Question: I tried several solutions from several forums but nothing seemed to help.
I am pretty sure that I am making some stupid mistake and the solution is right before my eyes, but I cannot make it work.
I need to fill a in a user form with 12 columns.
As far as I know, for more than 10 columns, one can no longer use the attribute but must use an array to populate it. My problem is that everytime I need to insert a new line into the , I need to copy the items in the to the , the to have one more line, "insert" the new data into this new line and, finally, copy the into the .
My code is as follows:
'''
iLine = lbPlanPreview.ListCount
ReDim arr(iLine, lbPlanPreview.ColumnCount - 1)
If iLine > 0 Then
ReDim arr(0 To iLine - 1, lbPlanPreview.ColumnCount - 1)
'Array Lines
For iCur = 0 To iLine - 1
'Array Columns
For iCurAux = 0 To lbPlanPreview.ColumnCount - 1
arr(iCur, iCurAux) = Me.lbPlanPreview.ListIndex(iCur, iCurAux)
Next iCurAux
Next iCur
End If
'''
It always gives a type mismatch error:

Any idea? Thanks.
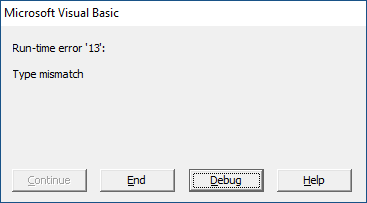
Answer: 'ListBox.List'
Think your last array assignment to restore prior data should be stated as follows and possibly be limited to 'lbPlanPreview.ListCount - 1':
'''
'Array Lines
For iCur = 0 To lbPlanPreview.ListCount - 1 ' possibly instead of: ILine - 1
'Array Columns
For iCurAux = 0 To lbPlanPreview.ColumnCount - 1
arr(iCur, iCurAux) = Me.lbPlanPreview.List(iCur, iCurAux)
Next iCurAux
Next iCur
'''